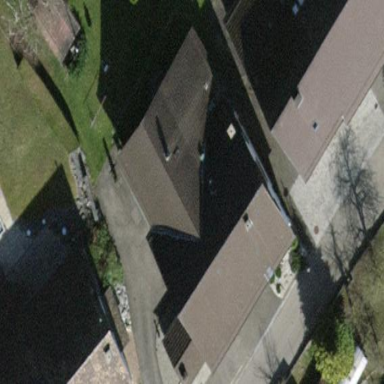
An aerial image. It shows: Building with pitched roof.